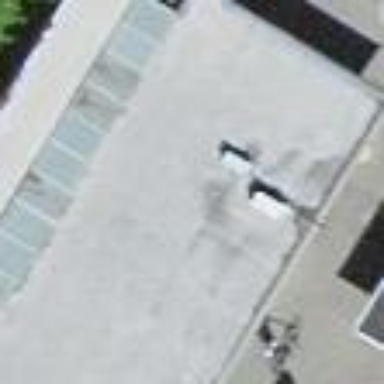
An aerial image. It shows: Kiosk building.